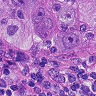
Metastatic tissue present: yes